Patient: sex M, age 65
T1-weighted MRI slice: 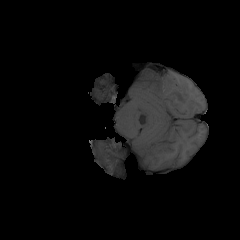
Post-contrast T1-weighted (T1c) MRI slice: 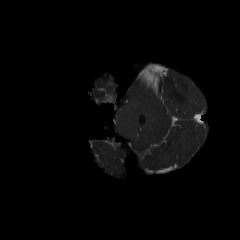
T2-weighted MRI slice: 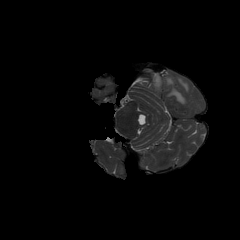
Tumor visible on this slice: yes
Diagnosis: Glioblastoma, IDH-wildtype
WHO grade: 4